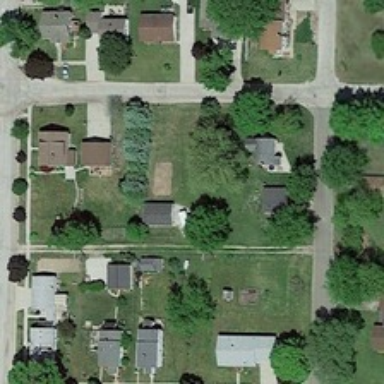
Many gray buildings and green trees are in a medium residential area .